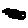
Label: triangle